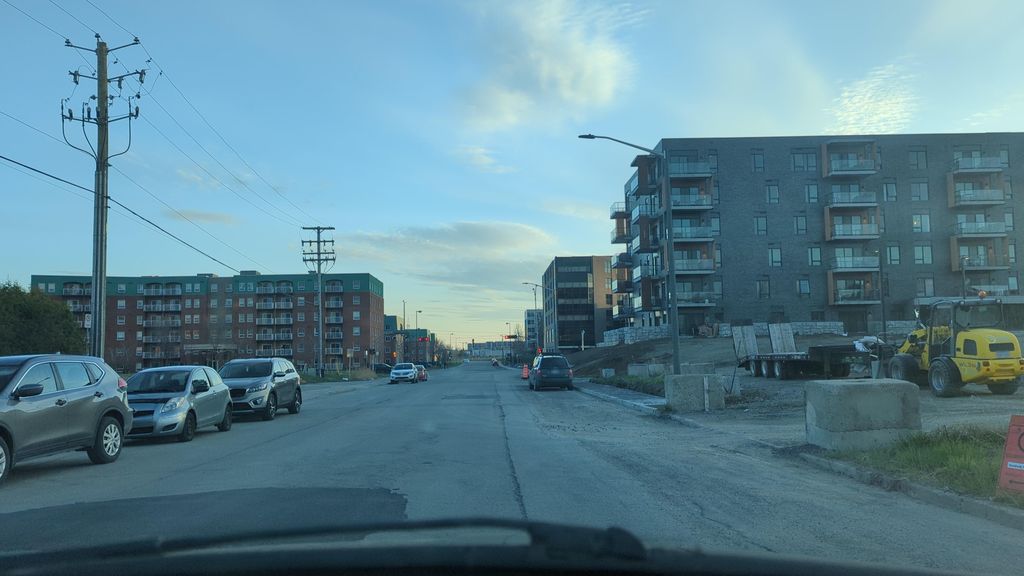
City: quebec_city